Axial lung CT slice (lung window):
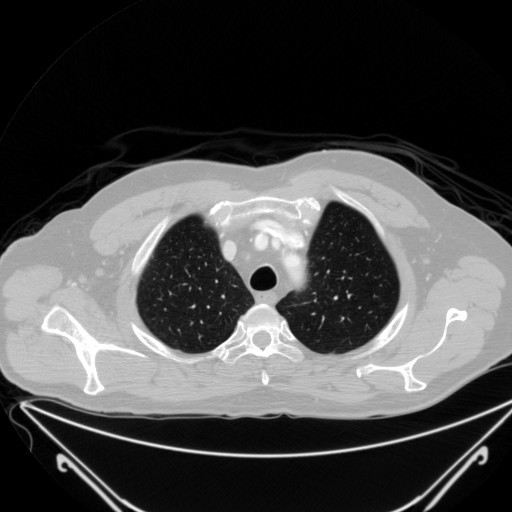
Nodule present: no